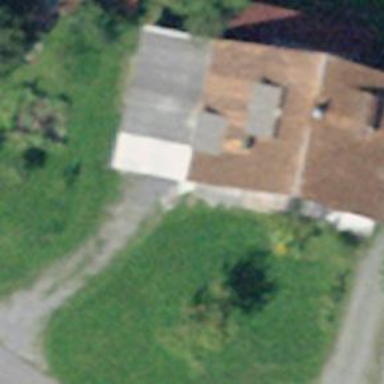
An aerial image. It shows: Residential building.